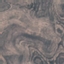
Land use / land cover class: HerbaceousVegetation